Aerial crown-view tile of a tropical tree (Barro Colorado Island, Panama), acquired 20250915:
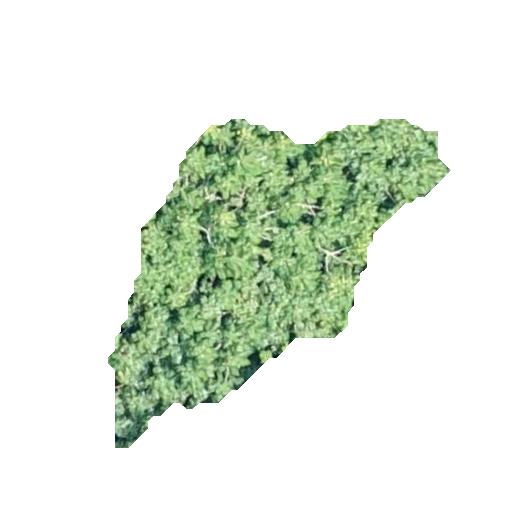
Species: Guarea guidonia
GBIF accepted scientific name: Guarea guidonia
Crown area: 85.88 m²